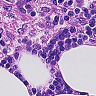
Metastatic tissue present: no